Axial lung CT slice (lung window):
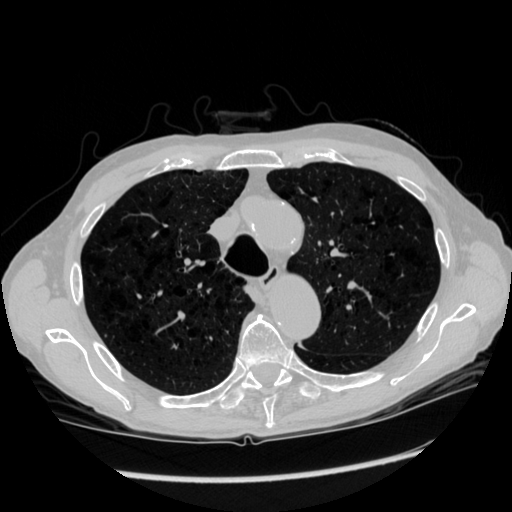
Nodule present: no